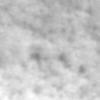
Label: no_change